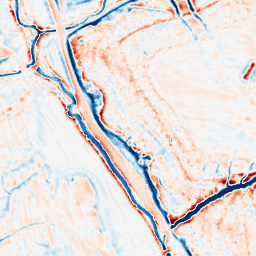
Category: edge_preserving
Decomposition family: bilateral
Decomposition parameters: d: 15
sigma_color: 150
sigma_space: 100
Upsampling method: cubic_catmull_rom
Upsampling parameters: scale: 4
Upsampling scale: 4